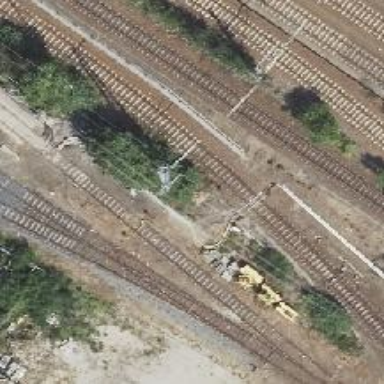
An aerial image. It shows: Wedge is used for the railway derail.